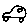
Label: car